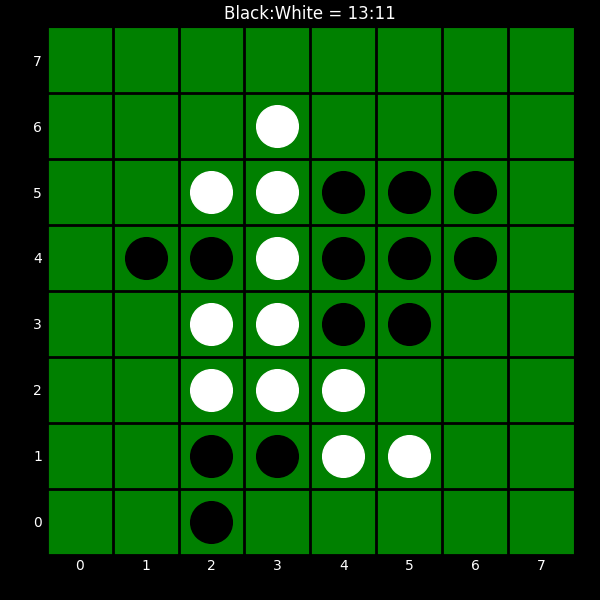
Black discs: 13
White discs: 11